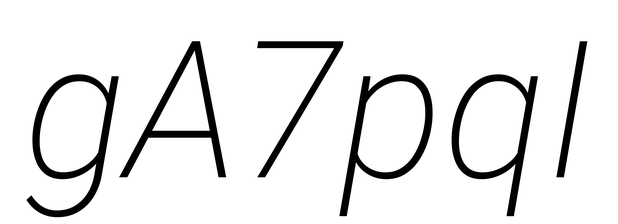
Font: Roboto-Italic_ExtraLight_Italic